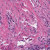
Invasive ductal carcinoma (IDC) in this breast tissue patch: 1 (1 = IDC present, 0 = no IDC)